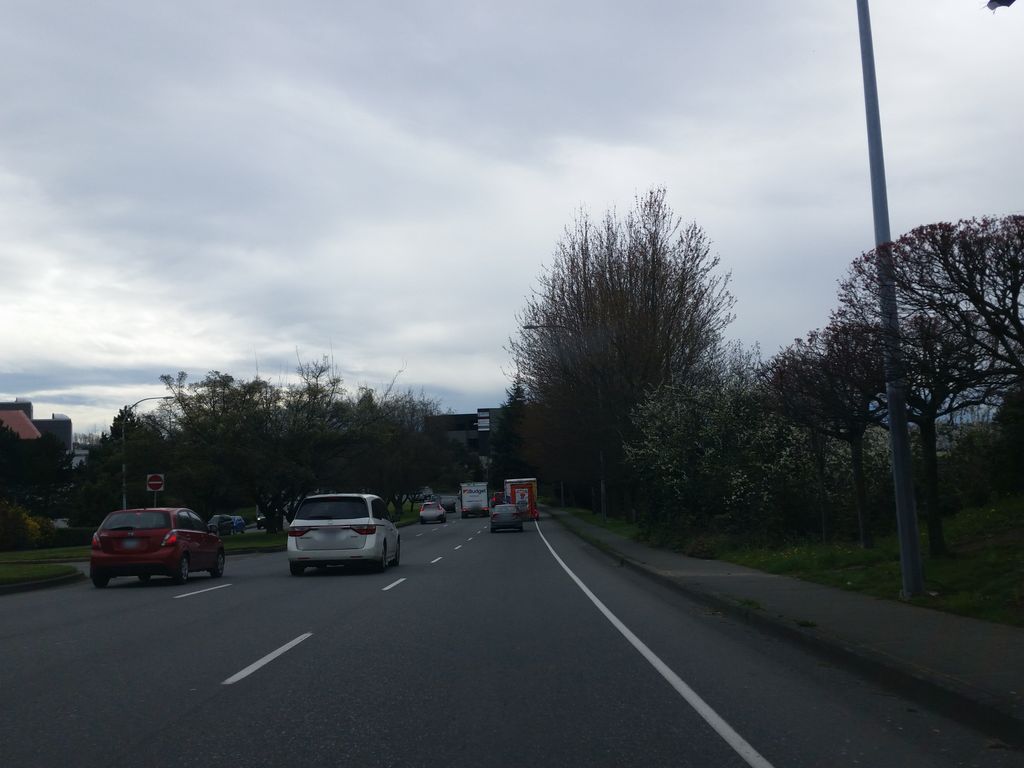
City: victoria